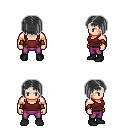
a pixel art fantasy rpg character, male body template, human, light skin, maroon pirate shirt, magenta pants, gray pageboy hairstyle, leather bracers, black shoes, four views (front, back, left, right), 2x2 character sprite sheet, small pixel art, hard edges, no anti-aliasing